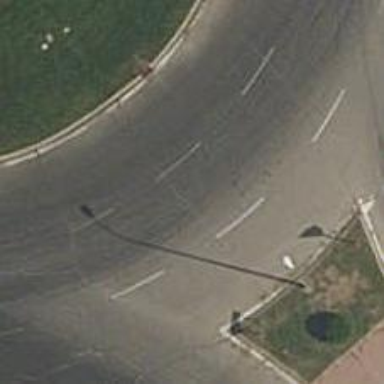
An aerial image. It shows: Residential road with asphalt surface. It includes roundabout and has no sidewalk.